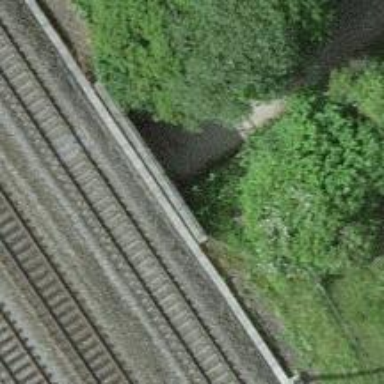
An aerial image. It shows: Paved track with tunnel.